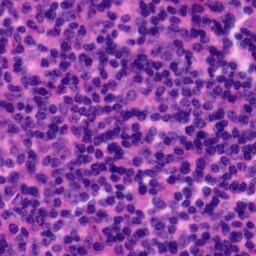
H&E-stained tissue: Tonsil